Field crop: maize
Growth stage: 1
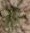
Species: salsola